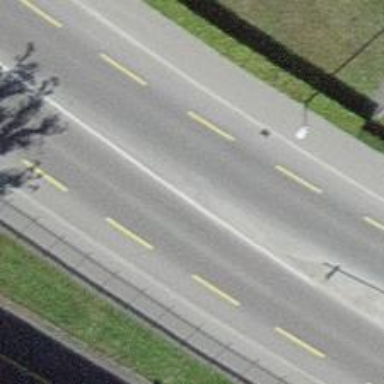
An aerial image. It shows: Asphalt road with primary highway designation. There are sidewalks on both sides and designated cycle lane.